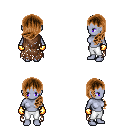
a pixel art fantasy rpg character, female body template, dark elf, purple skin, brown tattered cape, white pants, brown left-swept hairstyle, gold gloves, four views (front, back, left, right), 2x2 character sprite sheet, small pixel art, hard edges, no anti-aliasing